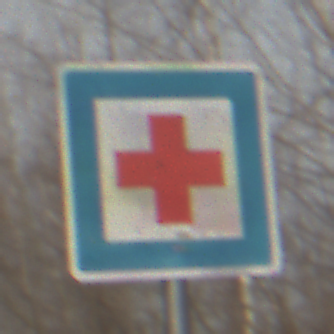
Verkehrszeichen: ErsteHilfe
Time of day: MorningAfternoon
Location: Outdoor (Nature)
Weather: PartlyCloudy
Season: Winter
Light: Natural